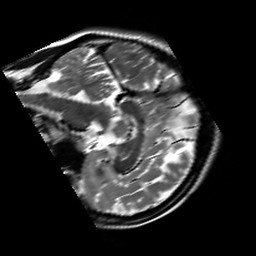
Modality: T2w
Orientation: sagittal
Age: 18
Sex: female
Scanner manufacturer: siemens
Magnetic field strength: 3 T
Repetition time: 7 s
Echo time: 0.09 s